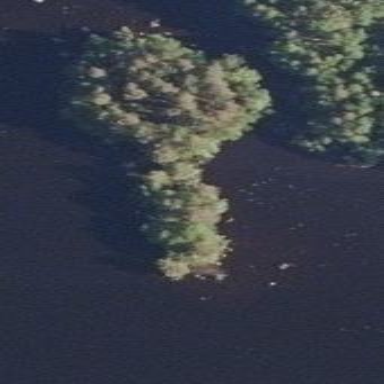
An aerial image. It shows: Island.